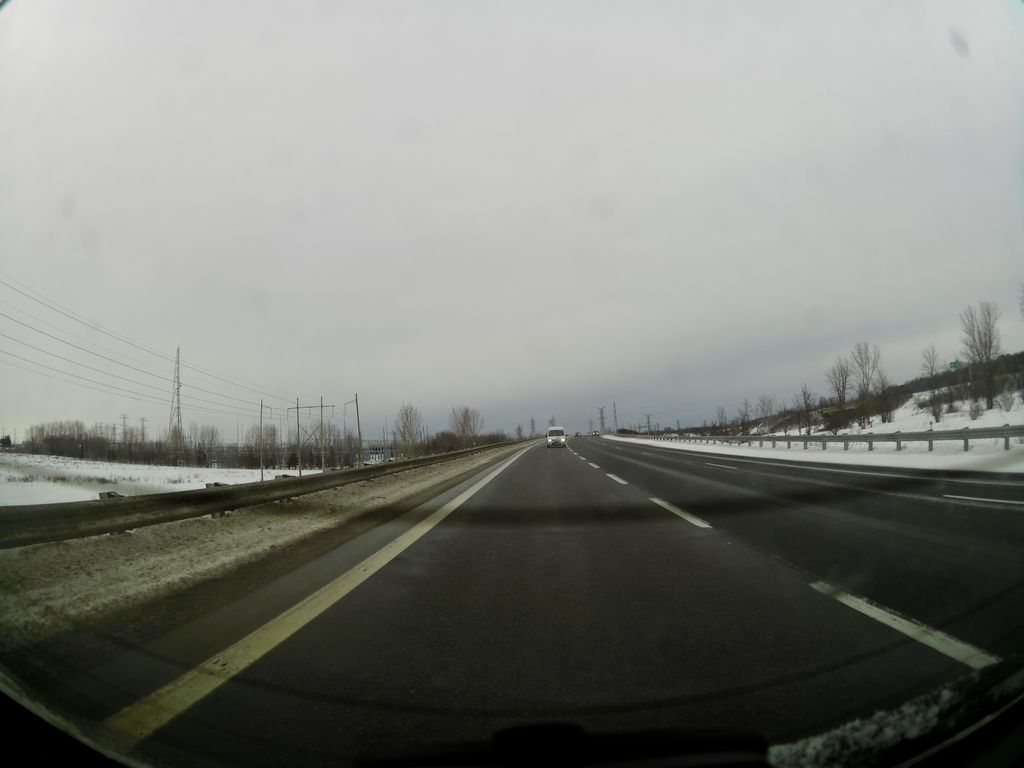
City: ottawa-gatineau